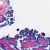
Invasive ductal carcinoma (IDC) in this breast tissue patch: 0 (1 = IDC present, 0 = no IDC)